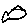
Label: fish